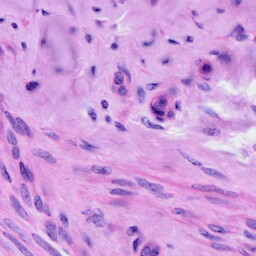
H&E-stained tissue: Cervix